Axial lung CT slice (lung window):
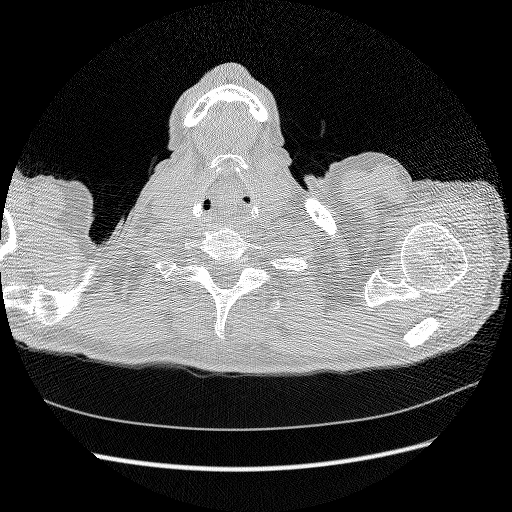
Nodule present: no